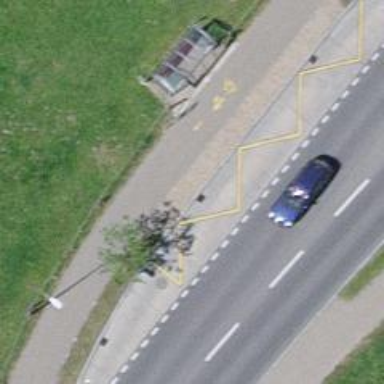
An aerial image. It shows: Asphalt platform for public transport.